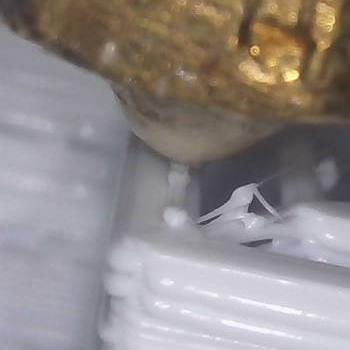
Flow rate: 52%